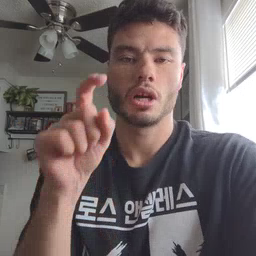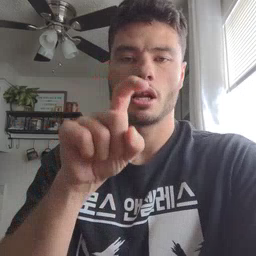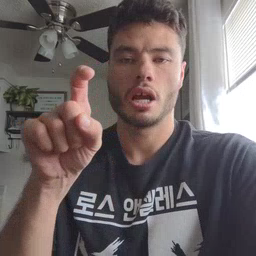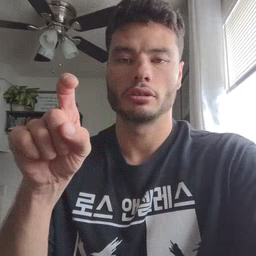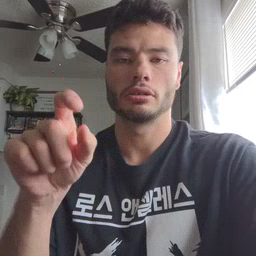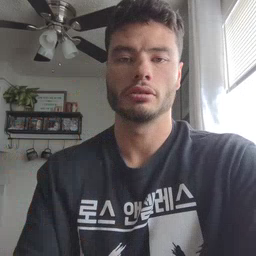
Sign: closet